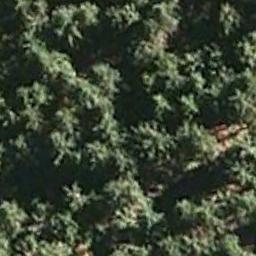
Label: forest